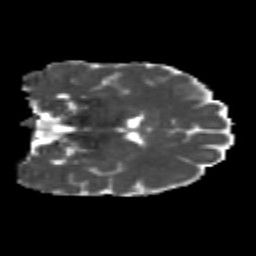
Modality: MD
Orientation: coronal
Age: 21
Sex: female
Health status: healthy
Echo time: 0.074 s